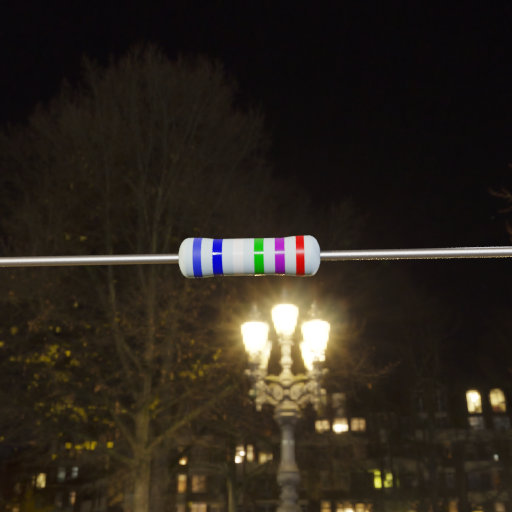
Resistor colour bands (in order): blue, blue, white, green, violet, red